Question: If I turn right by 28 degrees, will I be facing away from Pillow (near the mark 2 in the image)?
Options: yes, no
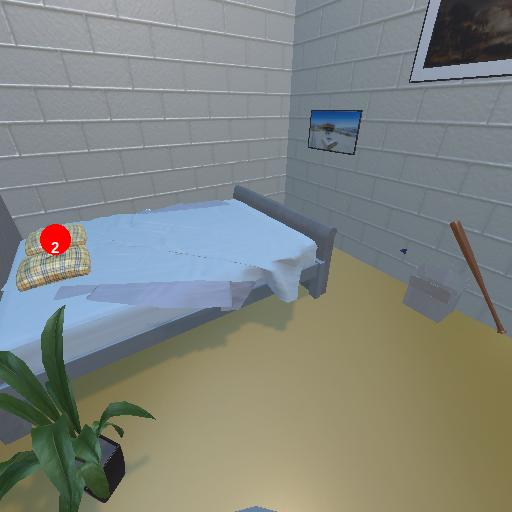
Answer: yes